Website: bh-photo
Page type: gifting
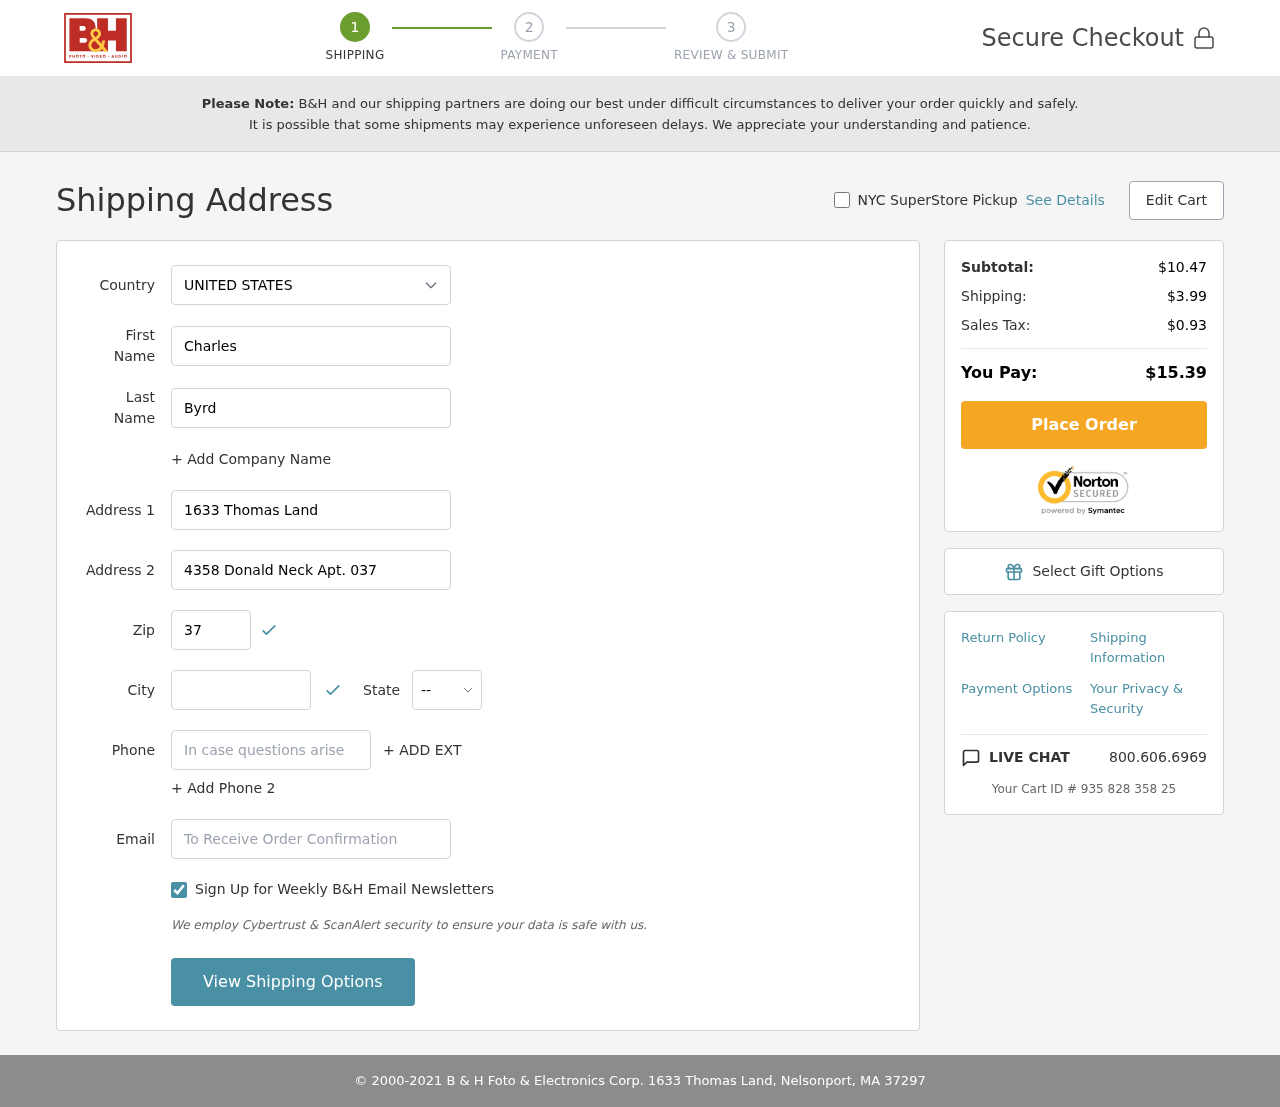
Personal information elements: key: PII_CITY
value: Nelsonport
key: PII_COUNTRY
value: United States
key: PII_EMAIL
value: cbyrd@yahoo.com
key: PII_FIRSTNAME
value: Charles
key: PII_LASTNAME
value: Byrd
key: PII_PHONE
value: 6346987333
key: PII_POSTCODE
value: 37297
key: PII_STATE_ABBR
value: MA
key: PII_STREET
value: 1633 Thomas Land
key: PII_STREET2
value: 4358 Donald Neck Apt. 037
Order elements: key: ORDER_SUBTOTAL
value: $10.47
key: ORDER_SHIPPING_COST
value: $3.99
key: ORDER_TAX
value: $0.93
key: ORDER_TOTAL
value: $15.39
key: ORDER_ID
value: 935 828 358 25